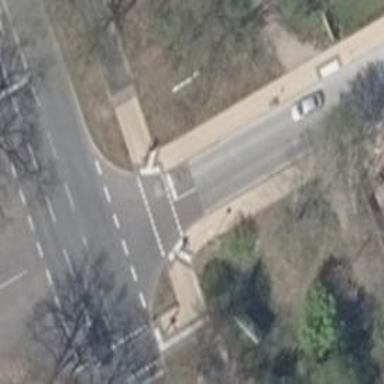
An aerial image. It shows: Road crossing with traffic signals.